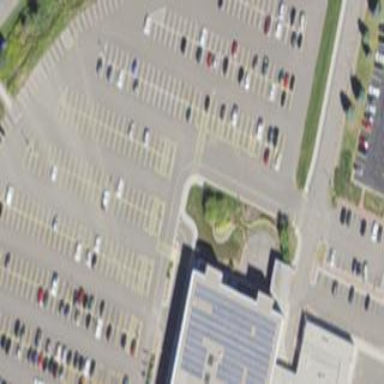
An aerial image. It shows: Parking area with surface.